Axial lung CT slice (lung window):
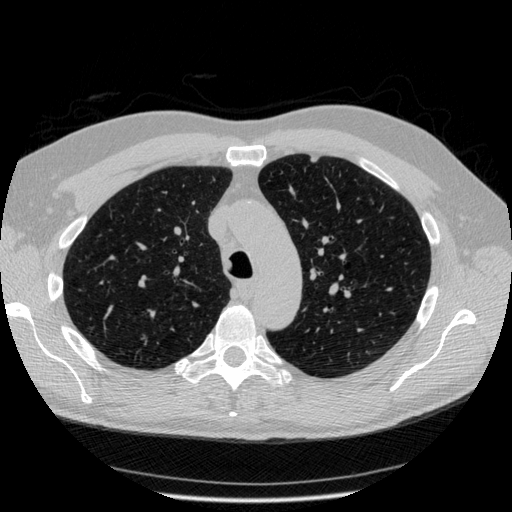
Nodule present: no